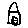
Label: house